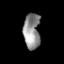
Tissue: prostate
Cell type: T cells
Senescence score: 0.303
Nuclear area (px): 582
Mean DAPI intensity: 143.964